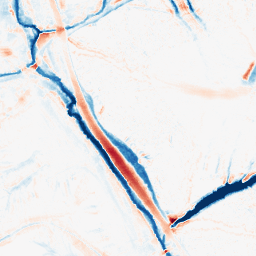
Category: morphological
Decomposition family: tophat_combined
Decomposition parameters: size: 10
Upsampling method: sinc_hamming
Upsampling parameters: scale: 4
kernel_size: 8
Upsampling scale: 4